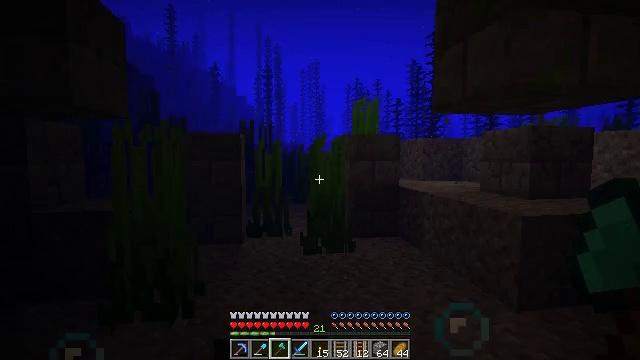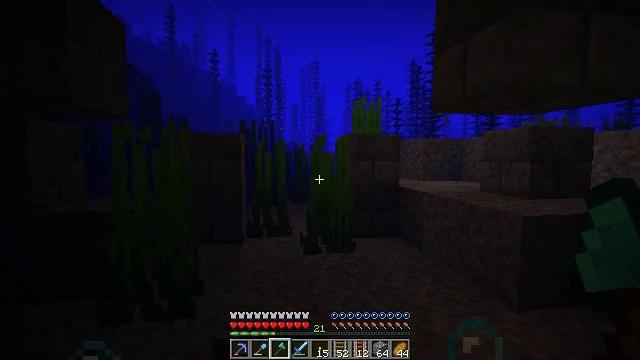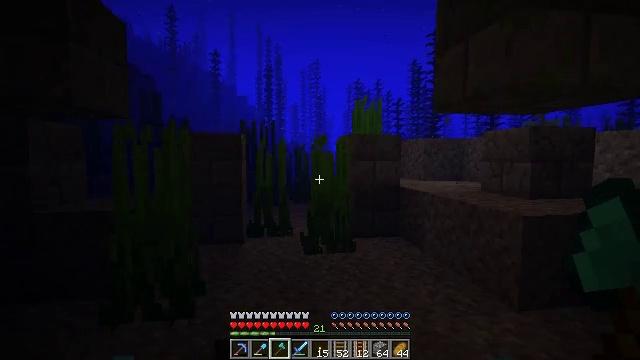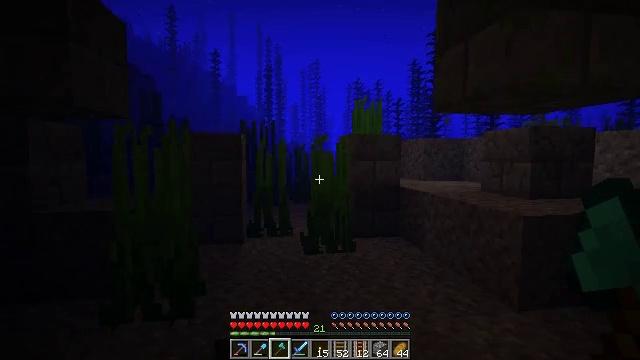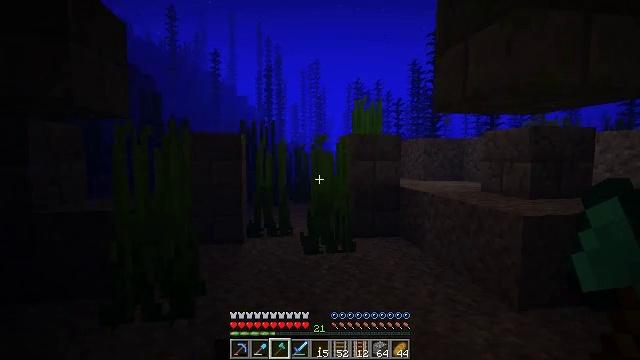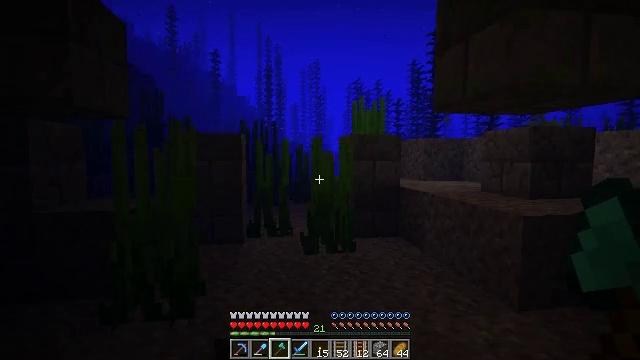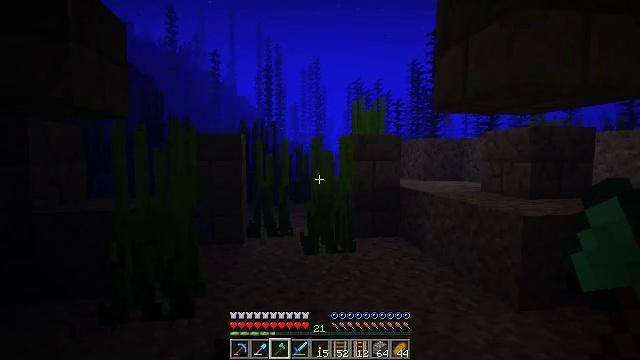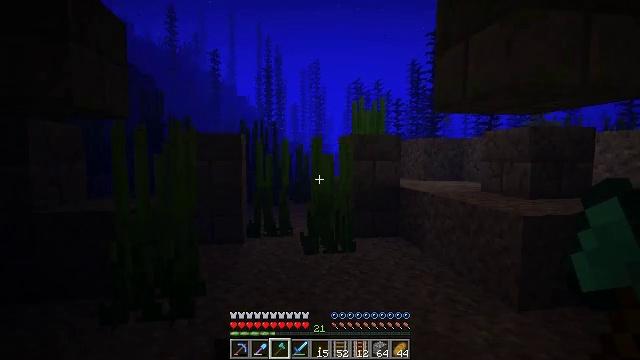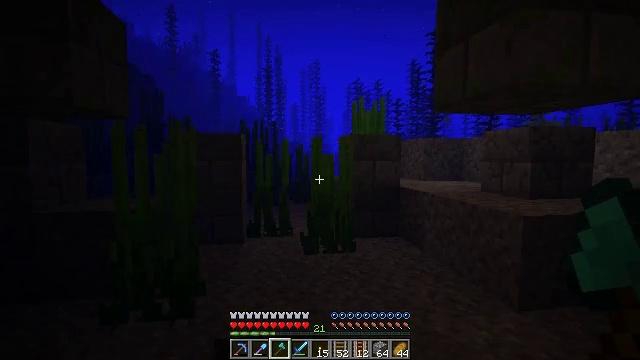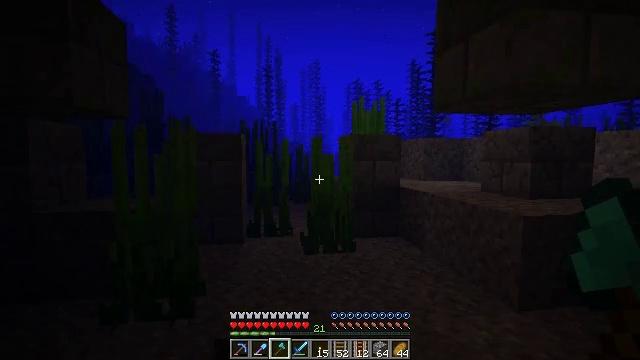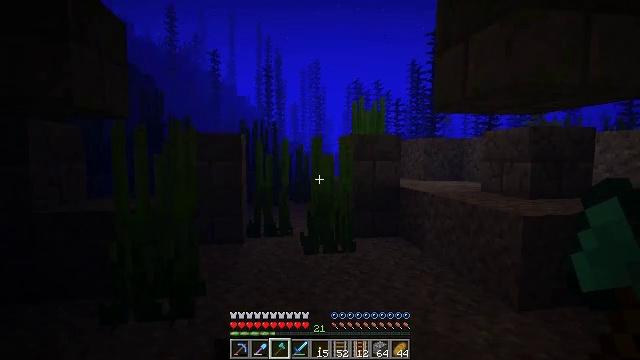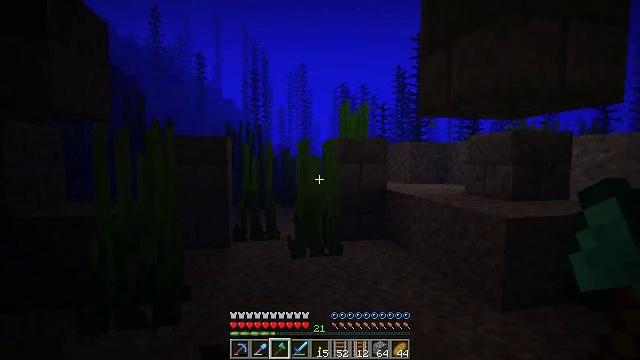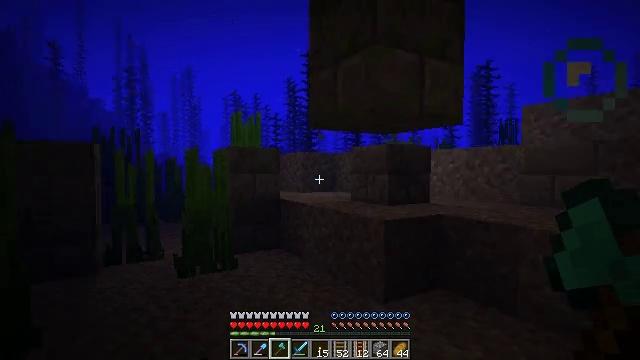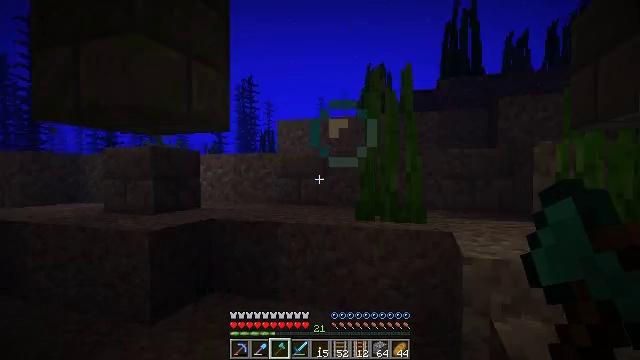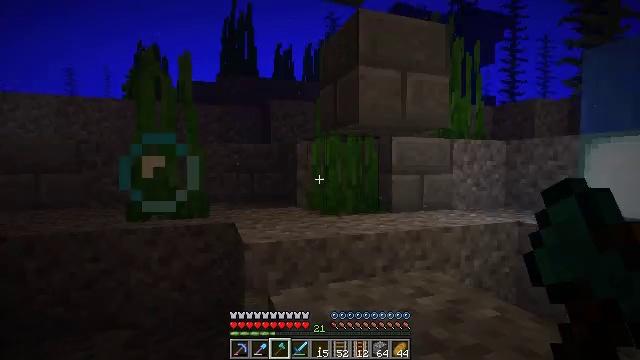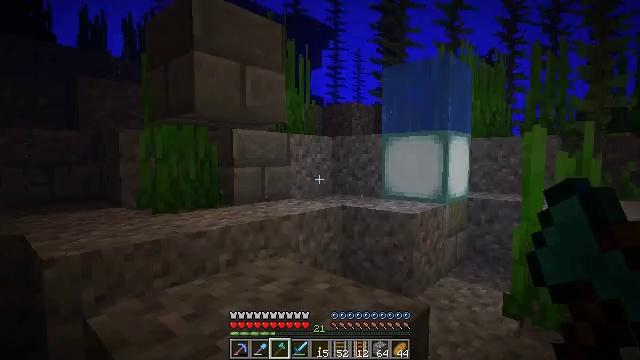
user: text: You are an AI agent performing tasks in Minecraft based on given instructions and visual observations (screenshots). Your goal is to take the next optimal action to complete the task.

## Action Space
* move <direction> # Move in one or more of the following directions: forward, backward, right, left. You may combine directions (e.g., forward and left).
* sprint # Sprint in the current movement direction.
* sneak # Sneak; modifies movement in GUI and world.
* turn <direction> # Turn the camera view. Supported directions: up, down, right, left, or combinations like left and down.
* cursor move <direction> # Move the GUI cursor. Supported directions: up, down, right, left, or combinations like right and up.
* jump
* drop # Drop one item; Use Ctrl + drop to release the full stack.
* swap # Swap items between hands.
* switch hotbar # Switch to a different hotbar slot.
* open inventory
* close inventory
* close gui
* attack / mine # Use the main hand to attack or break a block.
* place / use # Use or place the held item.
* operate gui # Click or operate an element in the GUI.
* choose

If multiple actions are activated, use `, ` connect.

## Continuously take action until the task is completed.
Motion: motion action
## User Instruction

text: Break the glowing sea lantern block.
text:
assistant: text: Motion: no_op
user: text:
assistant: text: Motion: no_op
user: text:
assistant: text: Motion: no_op
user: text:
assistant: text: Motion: no_op
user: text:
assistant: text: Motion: no_op
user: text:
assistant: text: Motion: no_op
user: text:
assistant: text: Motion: no_op
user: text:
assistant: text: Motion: no_op
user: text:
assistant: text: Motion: no_op
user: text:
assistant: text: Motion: no_op
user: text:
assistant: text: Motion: turn right
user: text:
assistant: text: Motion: turn right and up
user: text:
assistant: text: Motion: turn right
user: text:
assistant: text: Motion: turn right and down
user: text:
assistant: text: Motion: turn right and down
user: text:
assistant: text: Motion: turn right and down
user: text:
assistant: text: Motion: turn right
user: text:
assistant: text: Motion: no_op
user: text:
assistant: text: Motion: no_op
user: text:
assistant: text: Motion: no_op
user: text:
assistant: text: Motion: no_op
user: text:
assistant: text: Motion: no_op
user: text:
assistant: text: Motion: no_op
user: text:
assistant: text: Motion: no_op
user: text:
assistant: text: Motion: move forward
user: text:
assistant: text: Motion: move forward
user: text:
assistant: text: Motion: move forward and move right
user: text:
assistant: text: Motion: move forward and move right
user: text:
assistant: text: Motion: move forward and move right
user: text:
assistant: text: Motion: move forward and move right